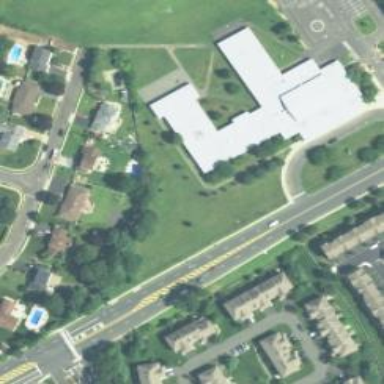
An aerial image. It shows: School building.